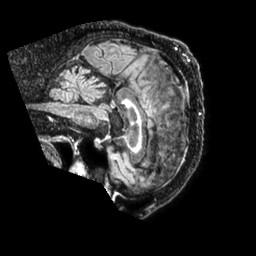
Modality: FLAIR
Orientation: sagittal
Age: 66
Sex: male
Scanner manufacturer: philips
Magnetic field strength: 1.5 T
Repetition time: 4.8 s
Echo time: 0.3871 s